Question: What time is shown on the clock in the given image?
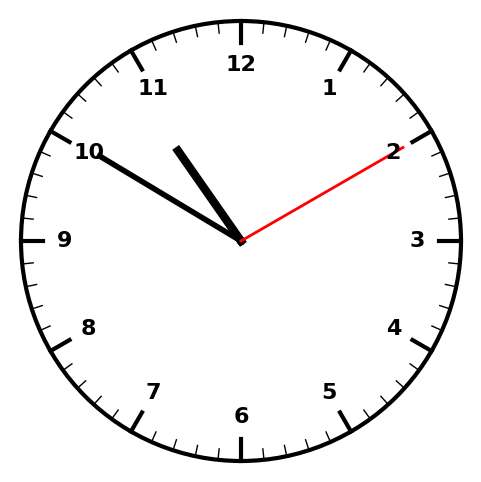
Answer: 10:50:10